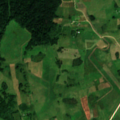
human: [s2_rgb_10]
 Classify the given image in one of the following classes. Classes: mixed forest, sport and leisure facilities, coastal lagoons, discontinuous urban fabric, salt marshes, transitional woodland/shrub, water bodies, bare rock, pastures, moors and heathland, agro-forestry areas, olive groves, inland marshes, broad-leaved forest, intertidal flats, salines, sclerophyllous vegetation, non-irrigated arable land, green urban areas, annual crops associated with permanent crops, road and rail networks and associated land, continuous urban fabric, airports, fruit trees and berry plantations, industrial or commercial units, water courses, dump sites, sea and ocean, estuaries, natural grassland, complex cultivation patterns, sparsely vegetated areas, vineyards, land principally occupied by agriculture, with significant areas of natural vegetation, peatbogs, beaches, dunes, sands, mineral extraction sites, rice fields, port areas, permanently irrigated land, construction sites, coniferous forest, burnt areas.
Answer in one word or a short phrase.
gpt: pastures, land principally occupied by agriculture, with significant areas of natural vegetation, broad-leaved forest, mixed forest